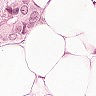
Metastatic tissue present: yes